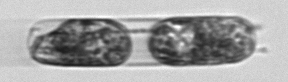
Label: Hemiaulus